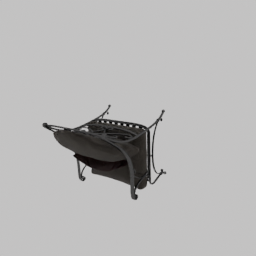
Label: furniture